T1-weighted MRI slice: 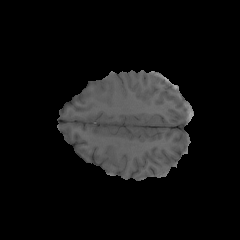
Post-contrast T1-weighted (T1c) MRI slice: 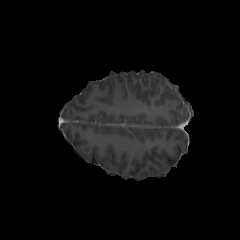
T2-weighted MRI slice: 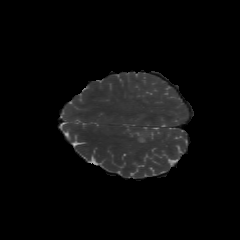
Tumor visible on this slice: yes